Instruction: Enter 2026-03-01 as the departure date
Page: home
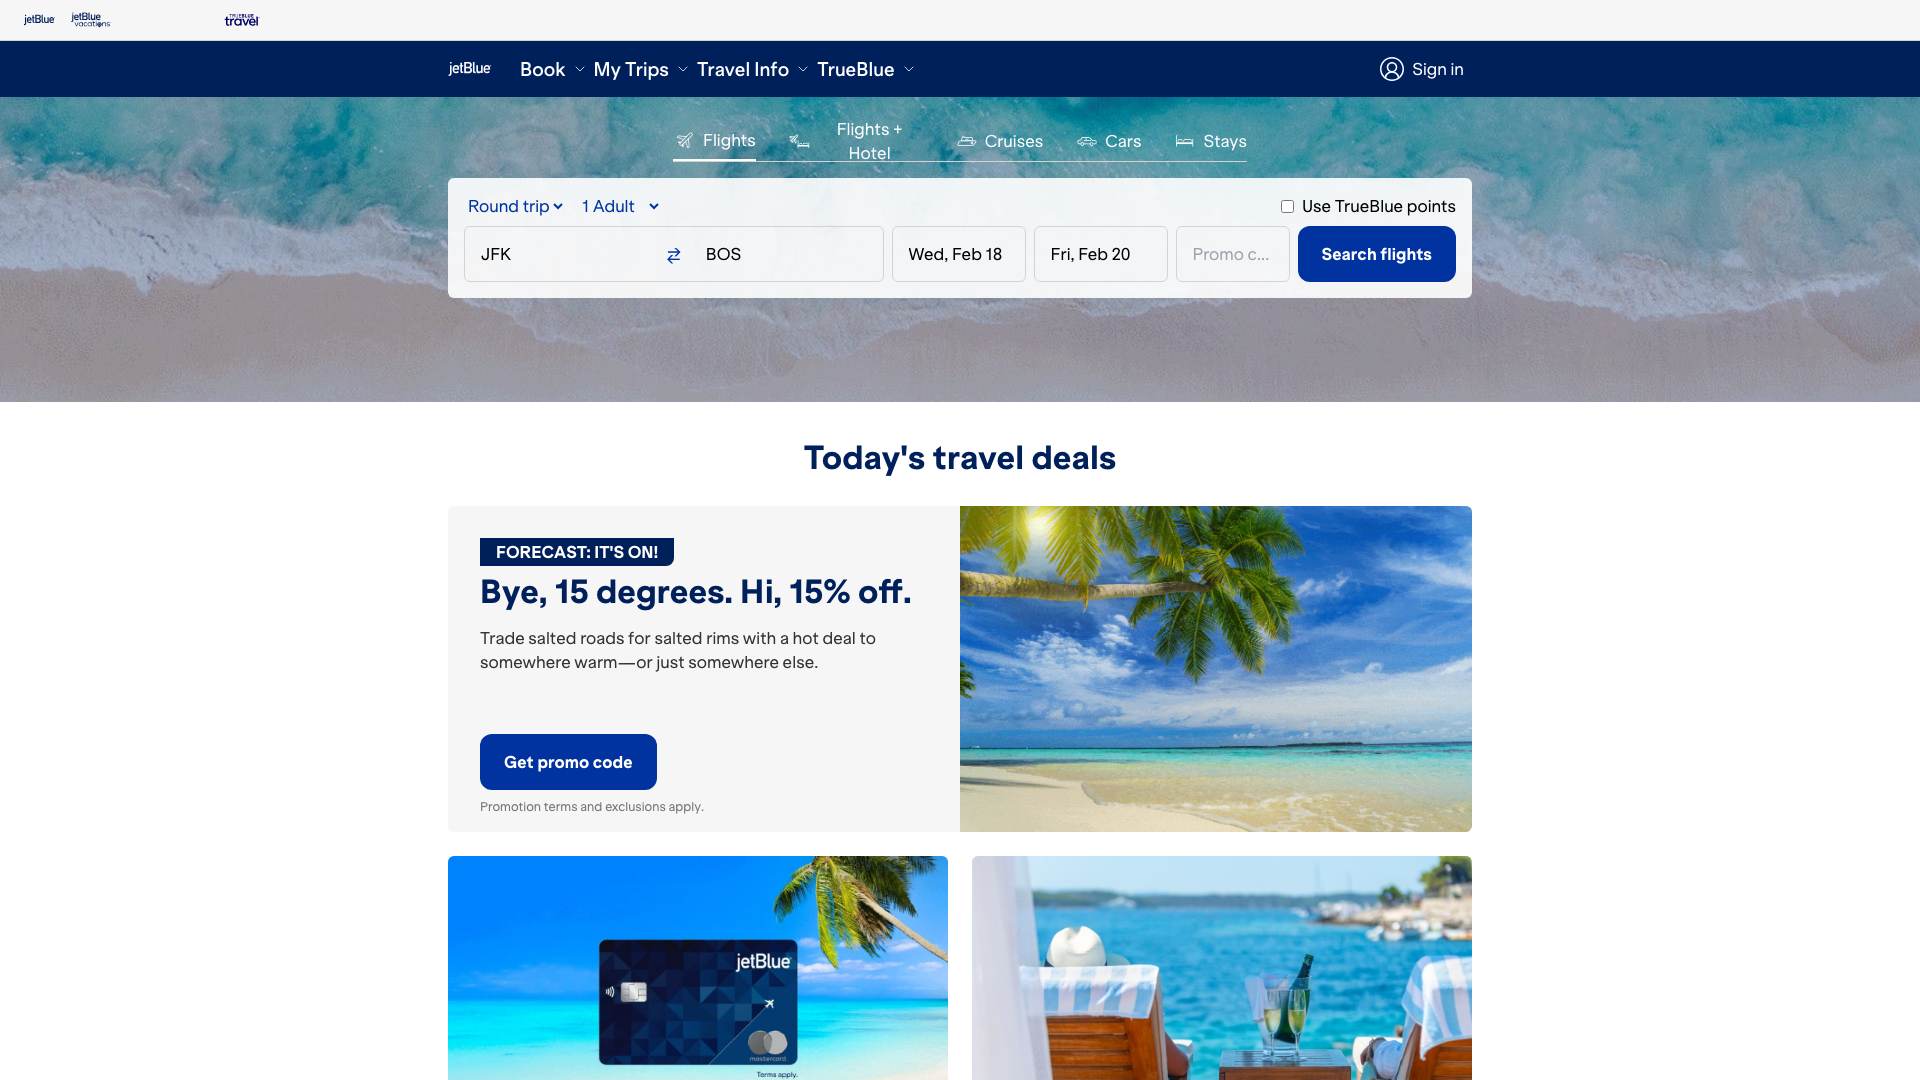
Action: type